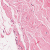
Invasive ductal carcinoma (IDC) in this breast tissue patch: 0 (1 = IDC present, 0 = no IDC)